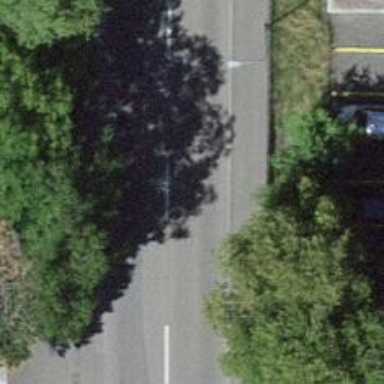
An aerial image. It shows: Bus stop equipped with public transport stop position.